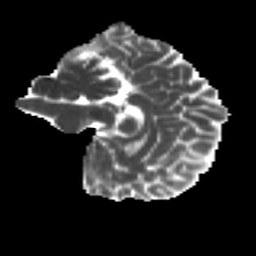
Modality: MD
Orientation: sagittal
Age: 30
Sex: female
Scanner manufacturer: ge
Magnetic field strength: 3 T
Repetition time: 7.8 s
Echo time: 0.0606 s